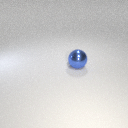
large blue metal sphere